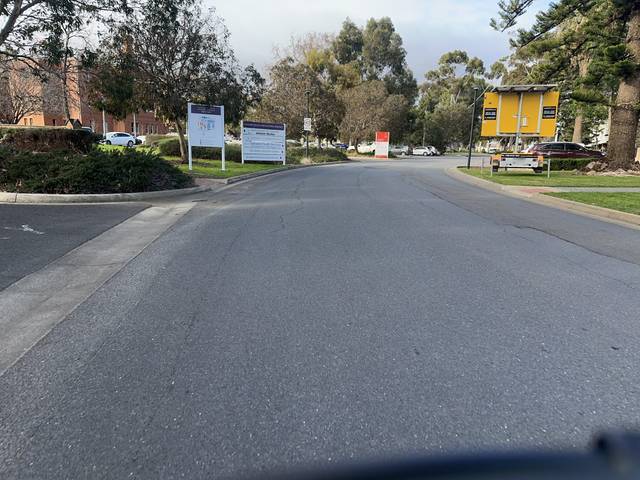
Region: Australia
Coordinates: -34.943, 138.627